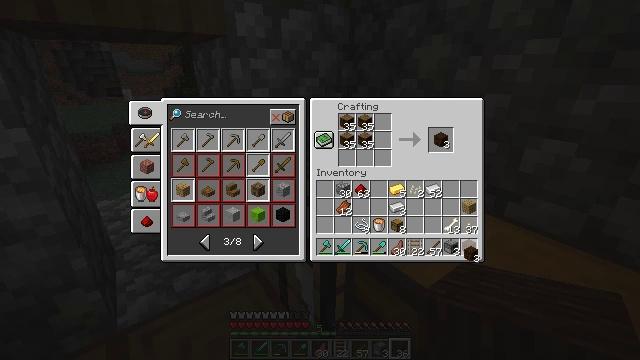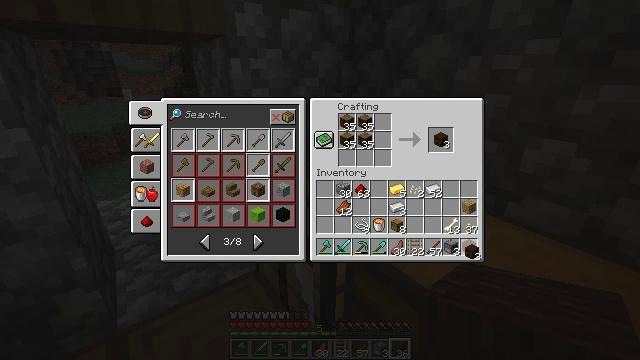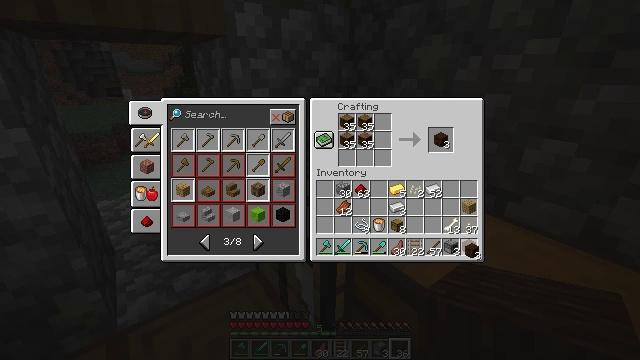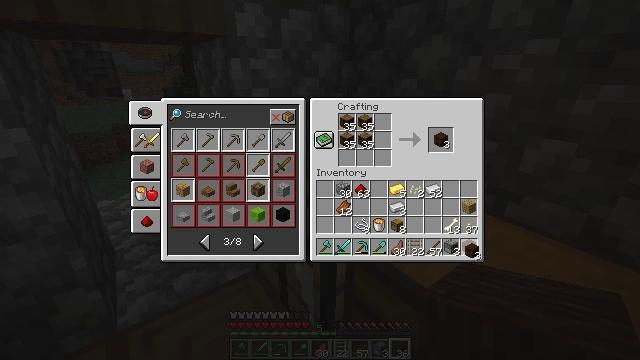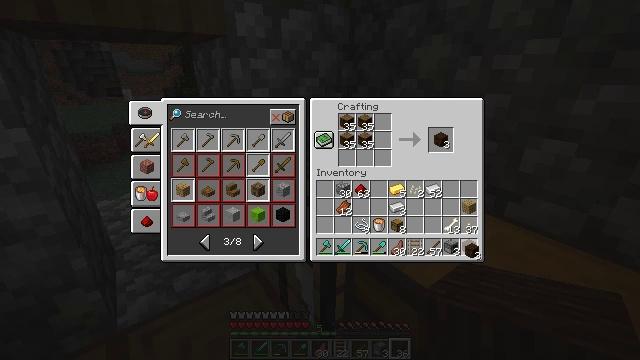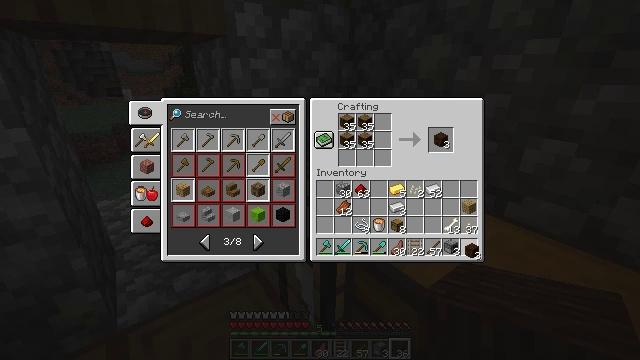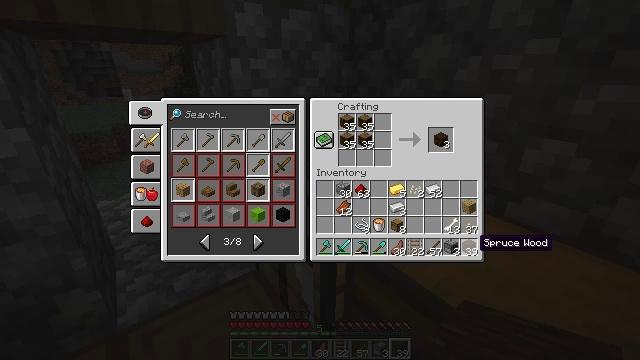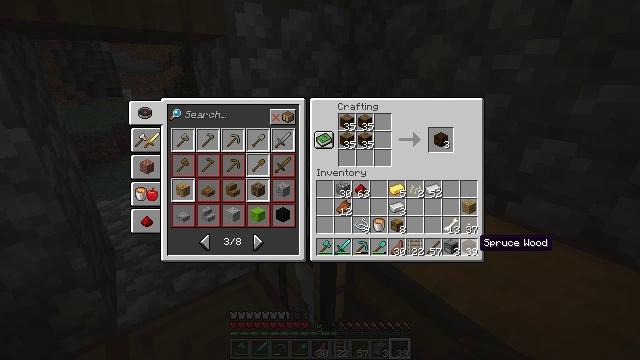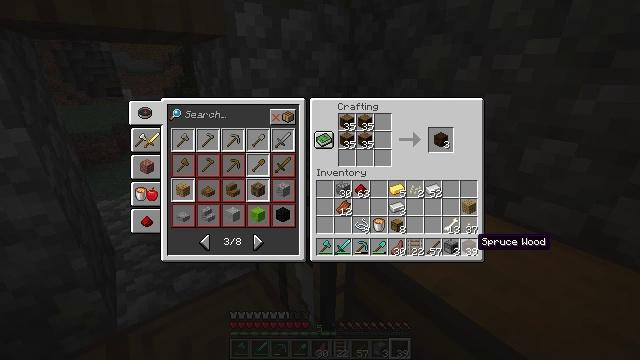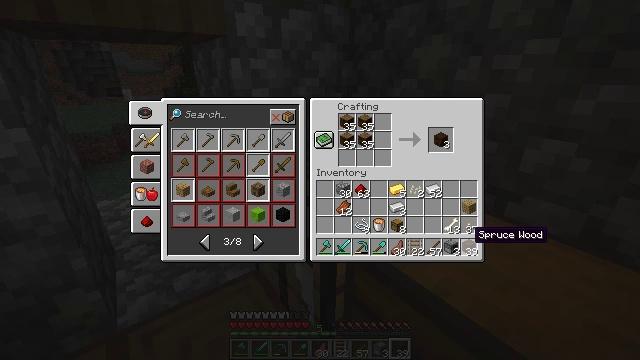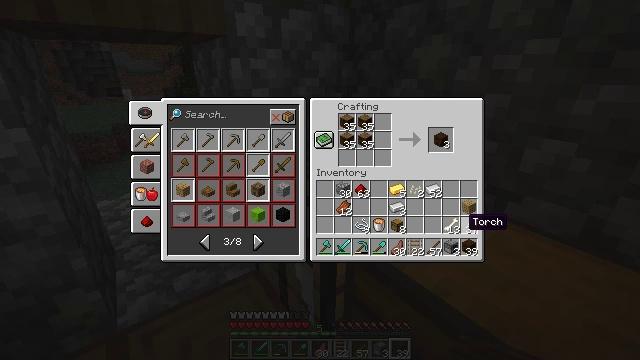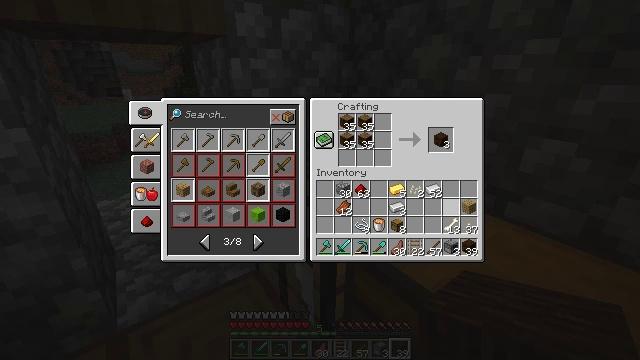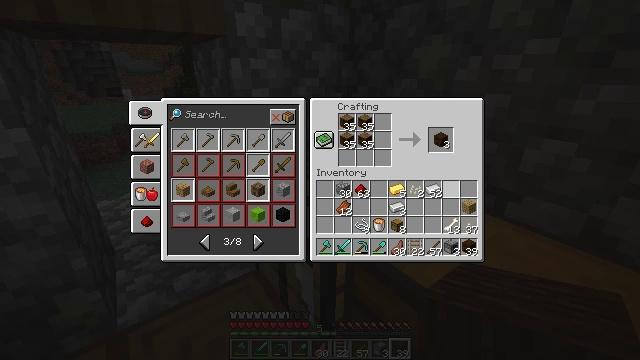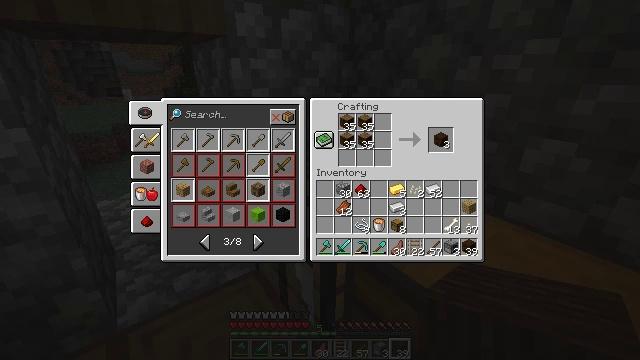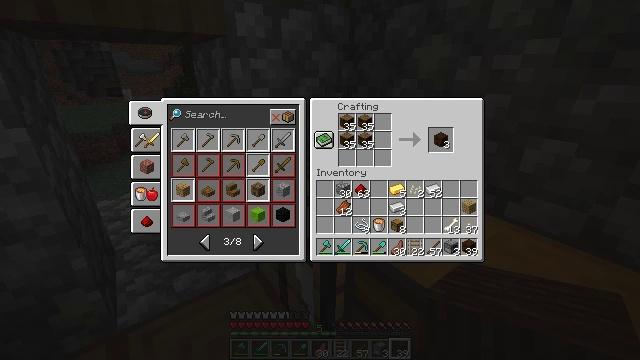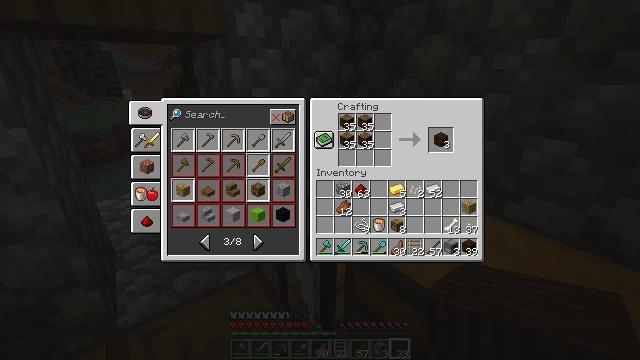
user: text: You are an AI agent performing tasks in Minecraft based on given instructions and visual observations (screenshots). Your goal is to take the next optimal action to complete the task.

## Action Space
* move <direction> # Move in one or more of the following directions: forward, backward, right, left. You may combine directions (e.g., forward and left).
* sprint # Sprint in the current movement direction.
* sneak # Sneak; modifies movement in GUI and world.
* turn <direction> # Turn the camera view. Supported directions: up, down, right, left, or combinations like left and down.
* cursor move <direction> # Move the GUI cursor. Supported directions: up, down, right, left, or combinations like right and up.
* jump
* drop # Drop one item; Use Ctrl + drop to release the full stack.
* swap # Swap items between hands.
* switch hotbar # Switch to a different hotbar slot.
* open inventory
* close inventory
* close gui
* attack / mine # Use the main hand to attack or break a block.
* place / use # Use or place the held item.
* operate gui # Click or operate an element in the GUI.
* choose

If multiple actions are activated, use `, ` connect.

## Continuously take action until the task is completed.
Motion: motion action
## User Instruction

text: Craft spruce wood.
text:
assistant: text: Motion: no_op
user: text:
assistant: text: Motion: no_op
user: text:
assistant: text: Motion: no_op
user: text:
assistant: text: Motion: operate gui
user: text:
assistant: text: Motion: operate gui
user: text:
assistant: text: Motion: no_op
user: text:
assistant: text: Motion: no_op
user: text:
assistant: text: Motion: no_op
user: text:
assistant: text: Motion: cursor move up
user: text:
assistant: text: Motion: cursor move up
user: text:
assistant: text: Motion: cursor move up
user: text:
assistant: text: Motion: cursor move up
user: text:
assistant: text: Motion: cursor move up
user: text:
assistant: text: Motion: no_op
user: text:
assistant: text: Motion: no_op
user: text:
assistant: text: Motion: no_op
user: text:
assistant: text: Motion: no_op
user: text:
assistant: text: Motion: no_op
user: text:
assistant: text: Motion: no_op
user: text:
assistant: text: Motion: no_op
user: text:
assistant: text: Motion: no_op
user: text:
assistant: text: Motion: no_op
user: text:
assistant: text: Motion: operate gui
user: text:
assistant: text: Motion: operate gui
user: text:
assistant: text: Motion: operate gui
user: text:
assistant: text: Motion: cursor move down
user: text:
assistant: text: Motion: cursor move right and down
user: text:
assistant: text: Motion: cursor move down
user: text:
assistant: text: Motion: cursor move down
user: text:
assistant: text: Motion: no_op